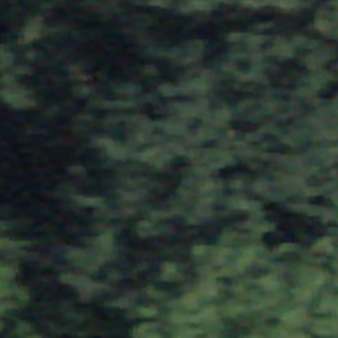
Label: other